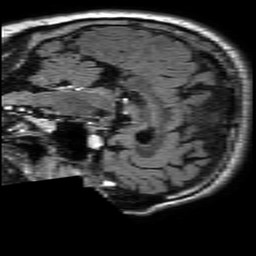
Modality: FLAIR
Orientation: sagittal
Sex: male
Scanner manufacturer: philips
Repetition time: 11 s
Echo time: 0.125 s